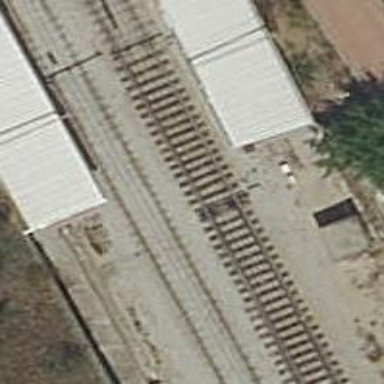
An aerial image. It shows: Railway with electrified contact lines.